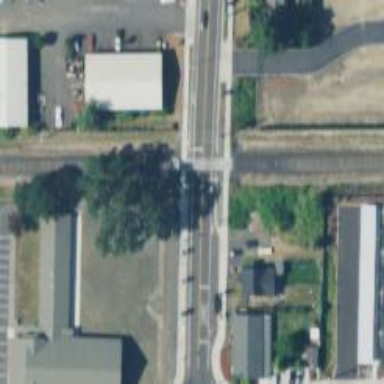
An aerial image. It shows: Railway crossing.